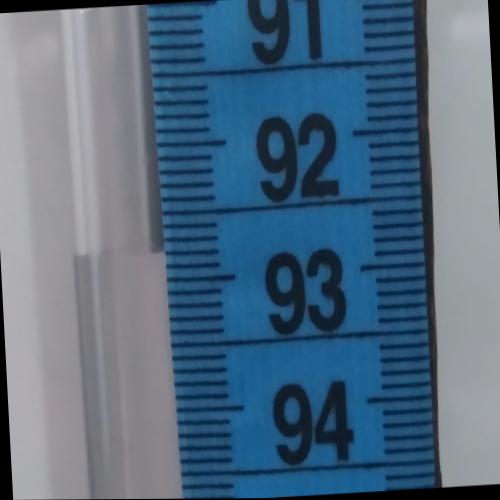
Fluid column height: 92.8 cm